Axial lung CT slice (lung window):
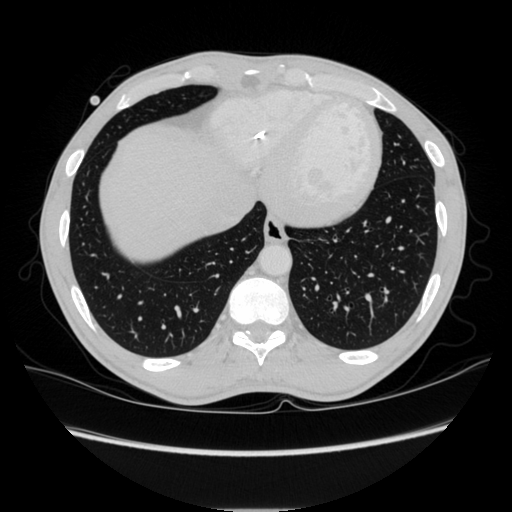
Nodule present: no